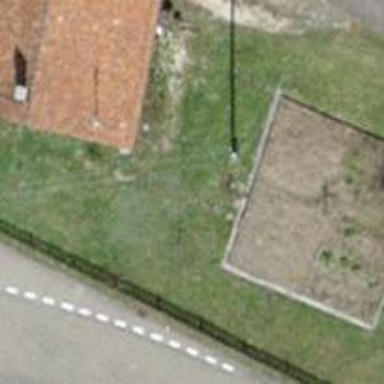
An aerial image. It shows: Minor power line.